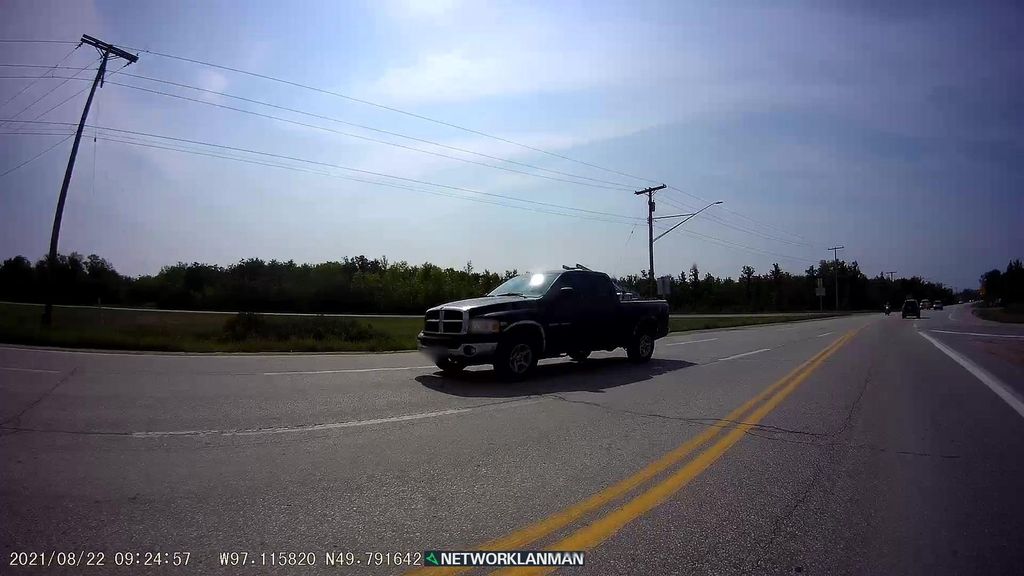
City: winnipeg